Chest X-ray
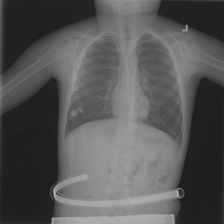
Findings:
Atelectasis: negative
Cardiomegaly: negative
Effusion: negative
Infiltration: negative
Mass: negative
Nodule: negative
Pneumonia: negative
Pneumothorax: negative
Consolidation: negative
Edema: negative
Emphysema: negative
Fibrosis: negative
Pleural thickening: negative
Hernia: negative